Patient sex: M
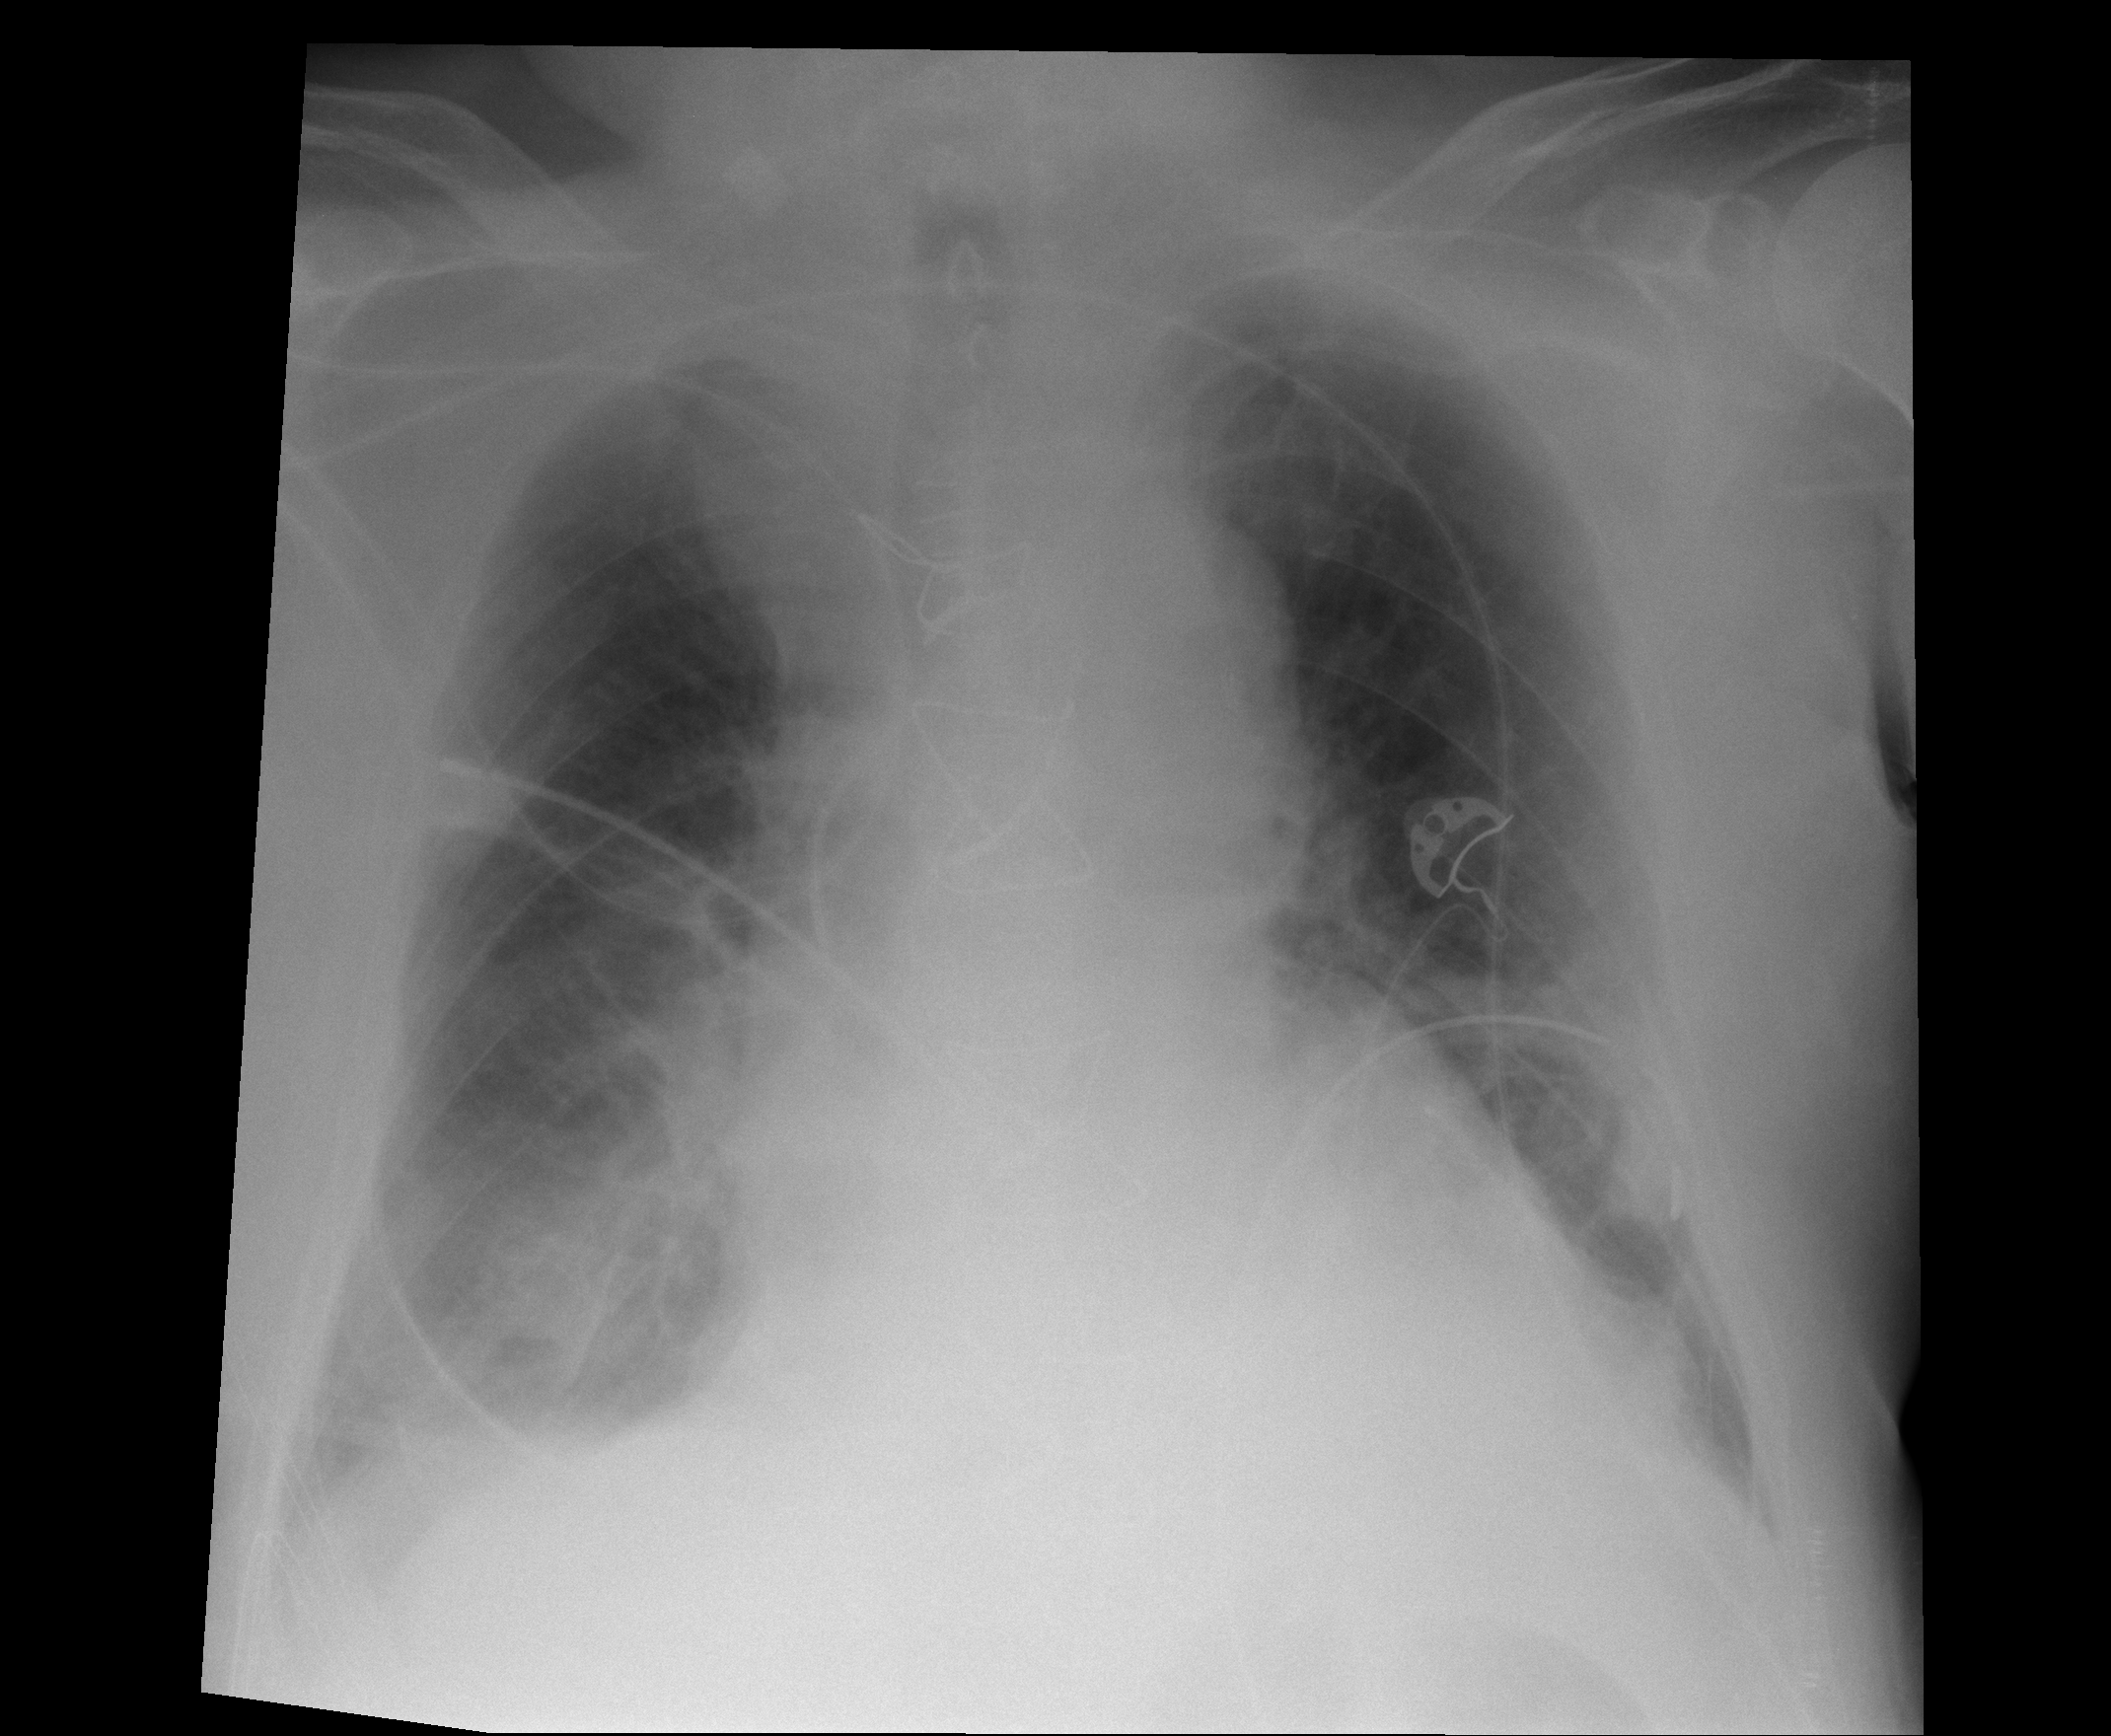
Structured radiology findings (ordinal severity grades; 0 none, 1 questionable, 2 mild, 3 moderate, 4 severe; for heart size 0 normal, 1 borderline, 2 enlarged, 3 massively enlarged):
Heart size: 2
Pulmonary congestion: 2
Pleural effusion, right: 2
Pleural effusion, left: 1
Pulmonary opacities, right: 0
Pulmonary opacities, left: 0
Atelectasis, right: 2
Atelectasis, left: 2